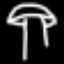
Label: mushroom